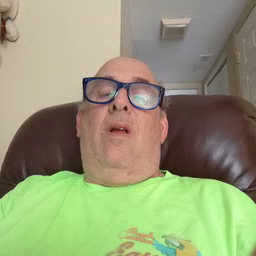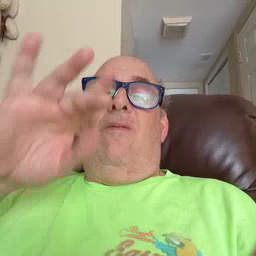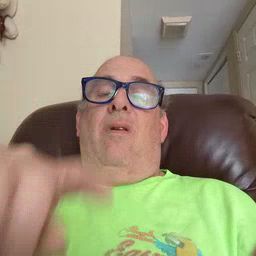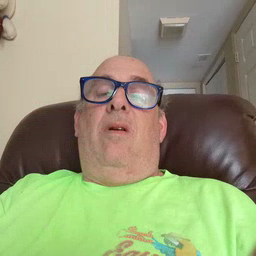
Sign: find